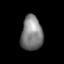
Tissue: lung
Cell type: Endothelial cells
Senescence score: 0.5887
Nuclear area (px): 725
Mean DAPI intensity: 128.542